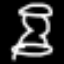
Label: hourglass